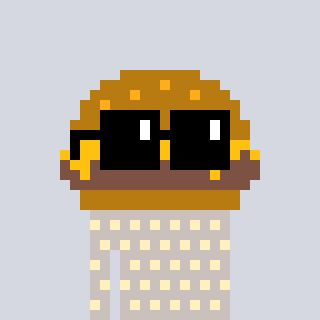
a pixel art character with square black sunglasses, a burger-shaped head and a foggrey-colored body on a cool background